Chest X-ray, PA view. Patient: 32 years old, sex F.
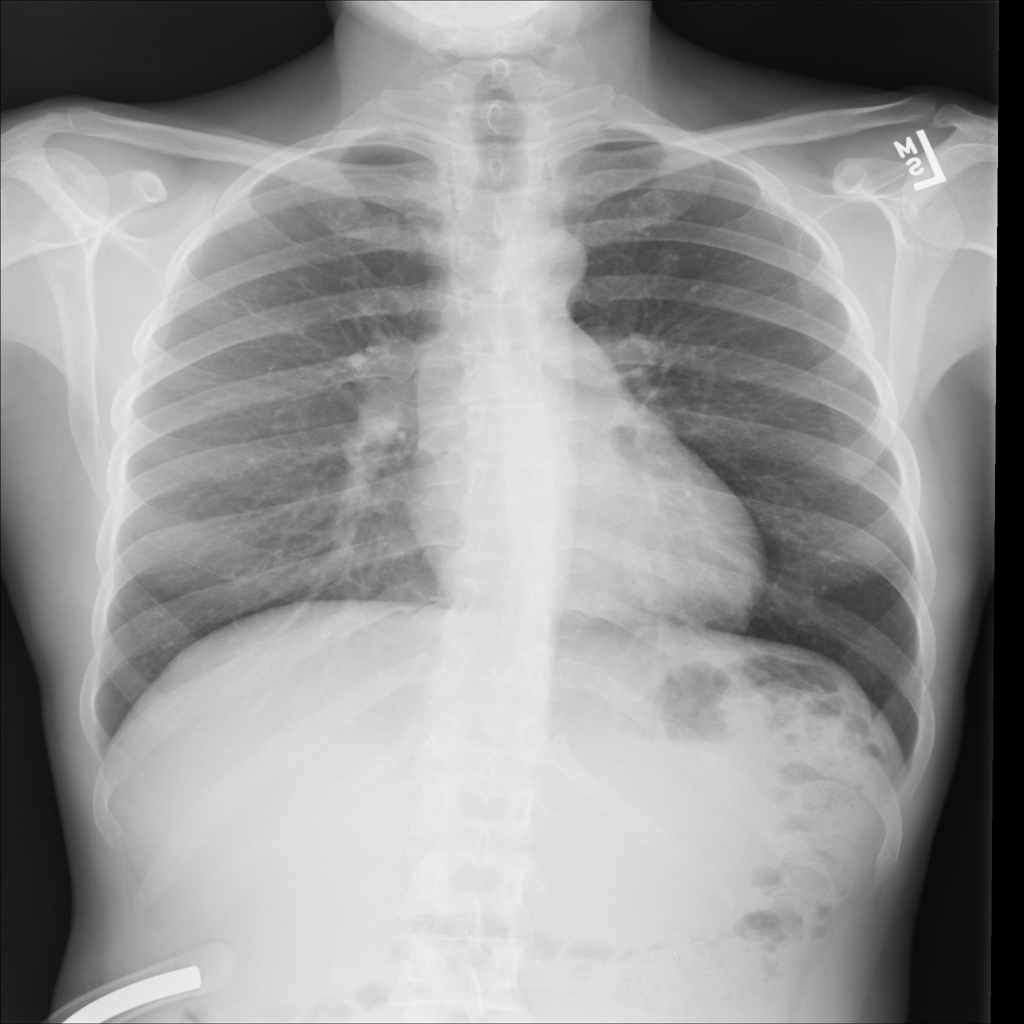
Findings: No Finding